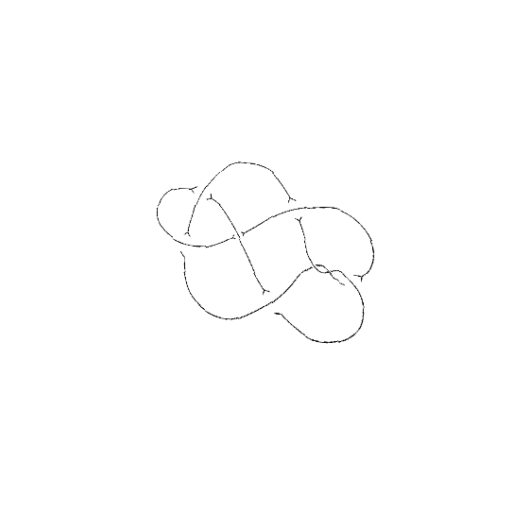
Crossing number: 8